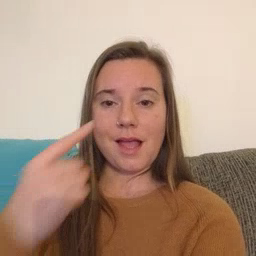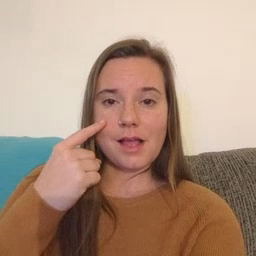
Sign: eye